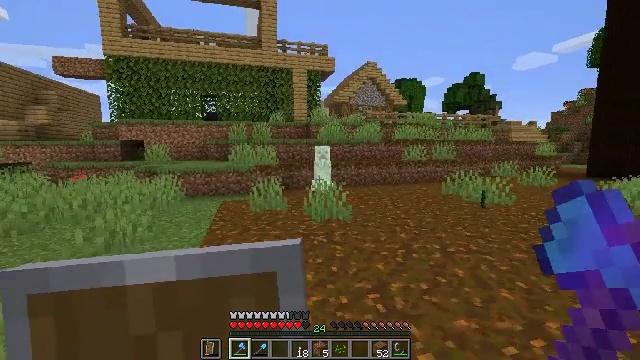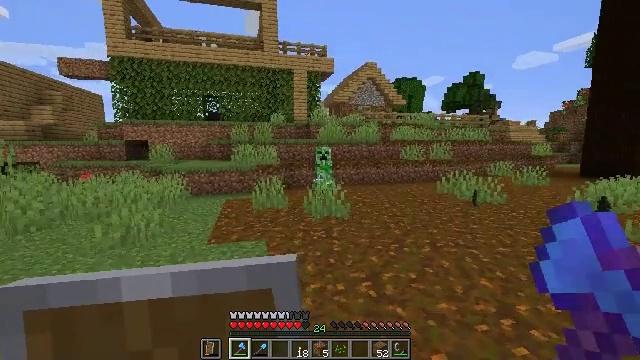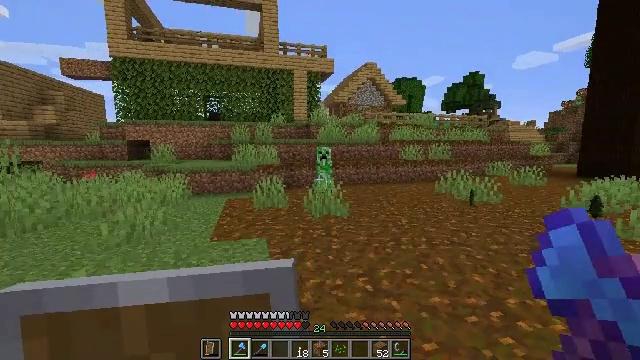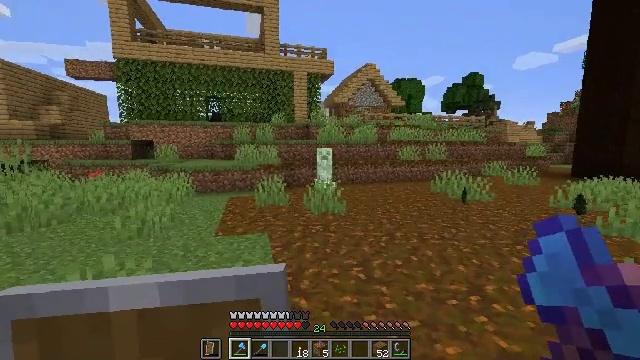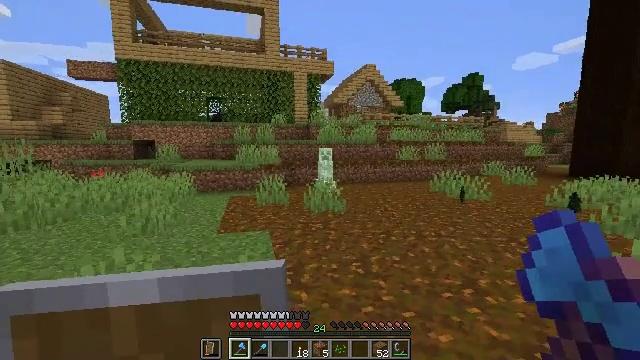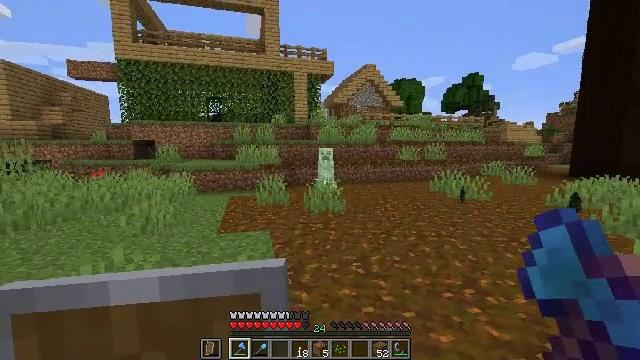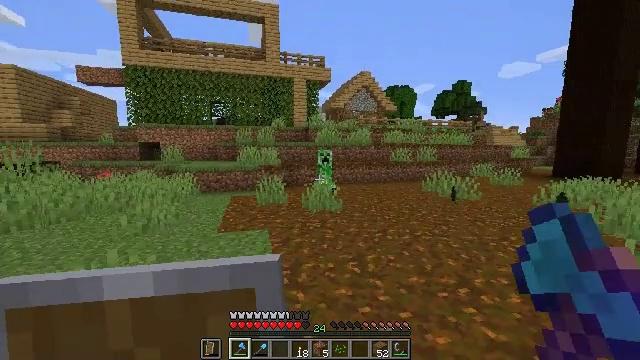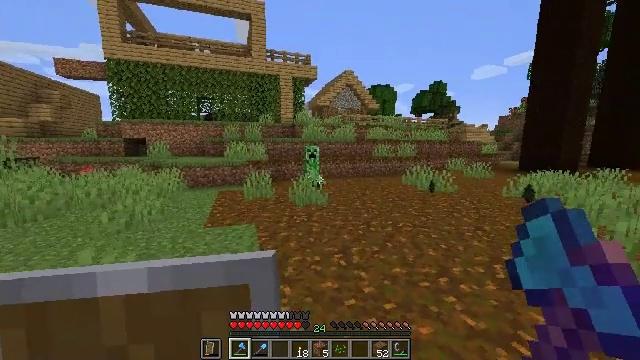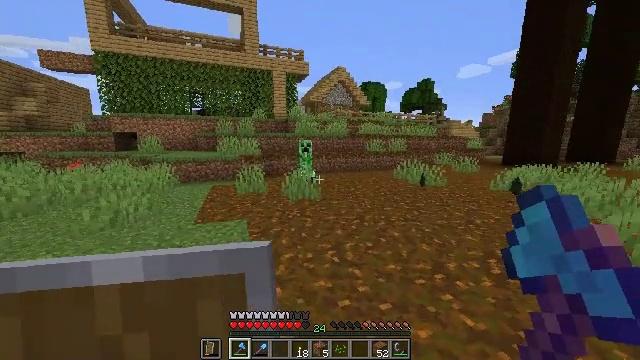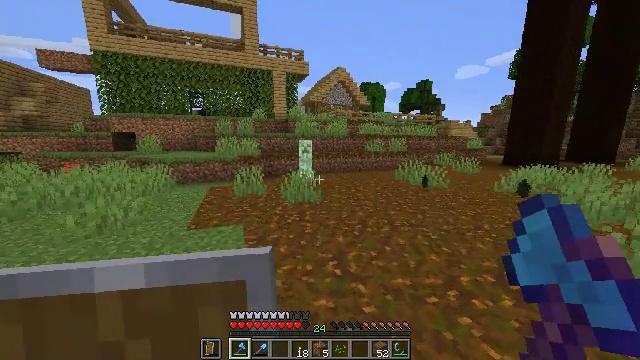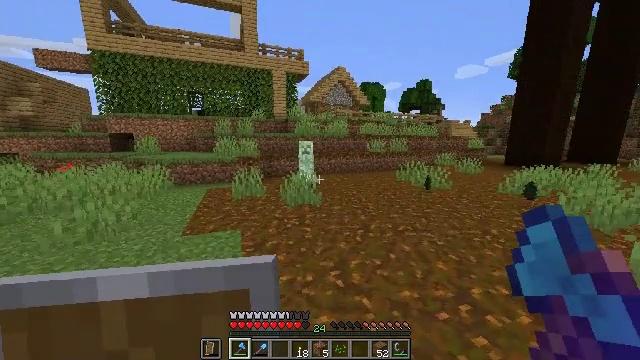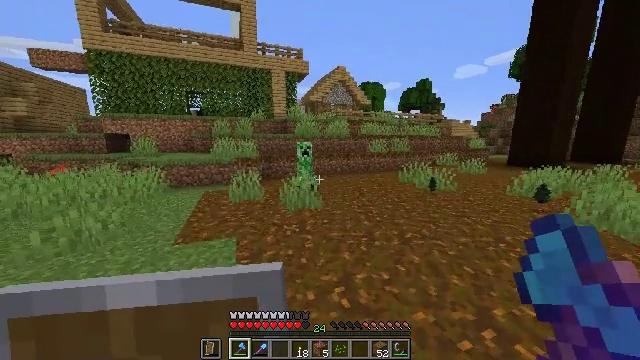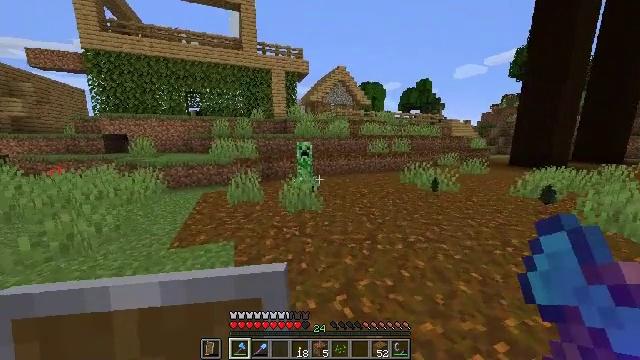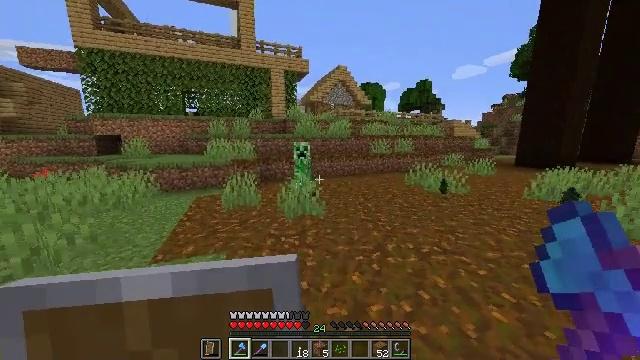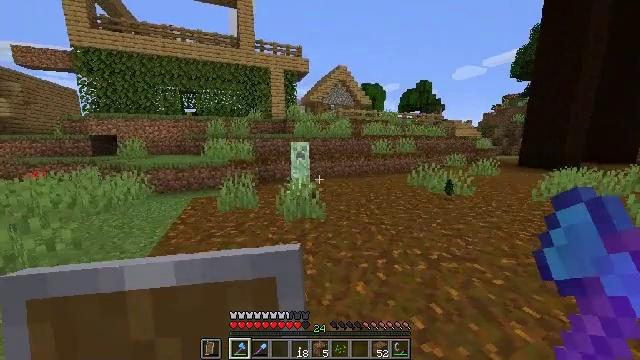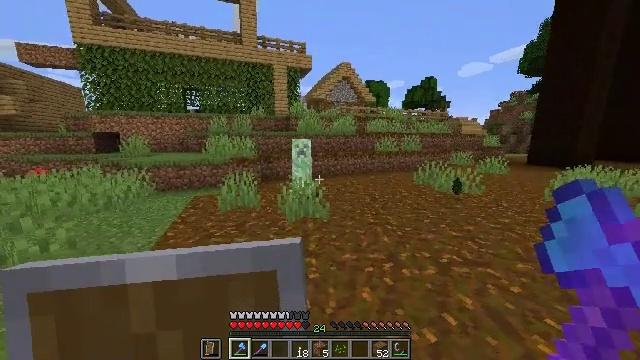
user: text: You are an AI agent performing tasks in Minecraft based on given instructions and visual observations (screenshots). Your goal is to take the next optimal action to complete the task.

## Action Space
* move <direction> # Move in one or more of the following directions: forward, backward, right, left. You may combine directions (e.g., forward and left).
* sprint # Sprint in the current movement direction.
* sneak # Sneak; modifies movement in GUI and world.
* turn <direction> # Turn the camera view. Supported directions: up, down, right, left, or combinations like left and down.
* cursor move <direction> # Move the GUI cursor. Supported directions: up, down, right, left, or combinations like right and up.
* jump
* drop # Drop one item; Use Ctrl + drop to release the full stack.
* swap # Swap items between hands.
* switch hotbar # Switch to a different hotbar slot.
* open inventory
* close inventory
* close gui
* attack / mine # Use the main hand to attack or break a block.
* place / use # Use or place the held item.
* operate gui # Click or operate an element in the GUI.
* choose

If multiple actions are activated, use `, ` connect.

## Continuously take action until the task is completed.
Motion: motion action
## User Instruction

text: Defeat the creeper.
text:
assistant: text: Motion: move back
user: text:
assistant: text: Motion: move back
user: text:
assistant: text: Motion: move back, sprint
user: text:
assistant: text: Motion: sprint
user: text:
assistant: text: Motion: move forward, sprint
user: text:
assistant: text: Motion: move forward, sprint
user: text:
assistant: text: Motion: move forward, sprint, turn right and down
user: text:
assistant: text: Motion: move forward, sprint, turn right and down
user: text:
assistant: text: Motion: move forward, sprint
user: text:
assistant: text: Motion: move forward, sprint
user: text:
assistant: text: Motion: move forward, sprint
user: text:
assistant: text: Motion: move forward, sprint
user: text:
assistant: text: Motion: move forward, sprint
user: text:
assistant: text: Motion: move forward, sprint
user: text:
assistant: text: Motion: move forward, sprint
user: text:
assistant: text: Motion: move forward, sprint
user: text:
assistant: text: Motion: move forward, sprint, turn left and down
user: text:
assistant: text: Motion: move forward, sprint, turn left and down
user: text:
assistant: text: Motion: move forward, sprint, turn left and down, jump
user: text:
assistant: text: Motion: move forward, sprint, turn left, jump
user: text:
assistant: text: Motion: move forward, sprint, turn left and down, jump
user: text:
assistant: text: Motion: move forward, sprint, turn left and down, jump
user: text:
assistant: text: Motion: move forward, sprint
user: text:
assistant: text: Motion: move forward, sprint, turn left and down
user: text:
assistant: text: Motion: turn left and down
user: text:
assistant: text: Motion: move back, turn down
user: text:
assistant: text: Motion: move back, turn down, attack / mine
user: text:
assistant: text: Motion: move back, attack / mine
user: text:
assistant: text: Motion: attack / mine
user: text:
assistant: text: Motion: no_op